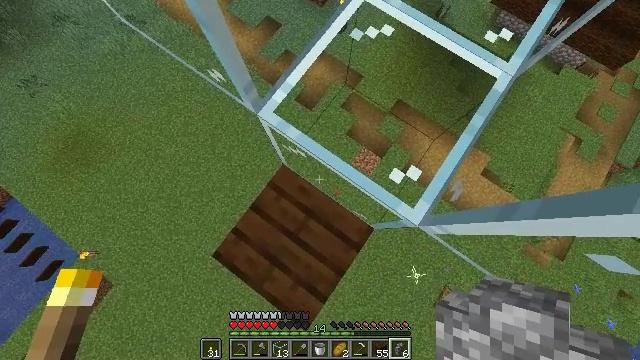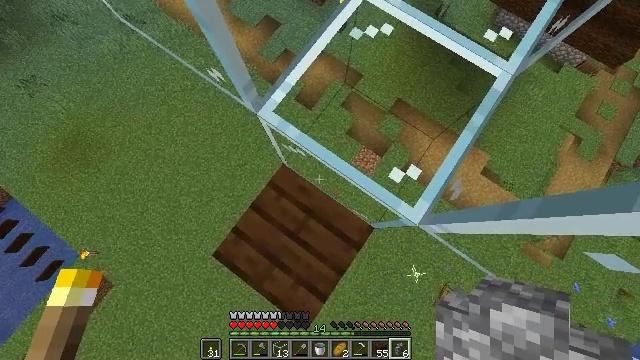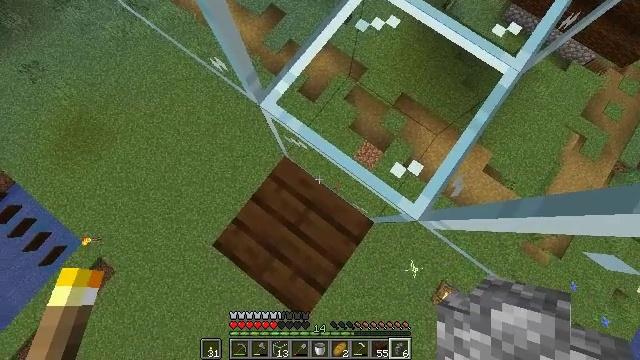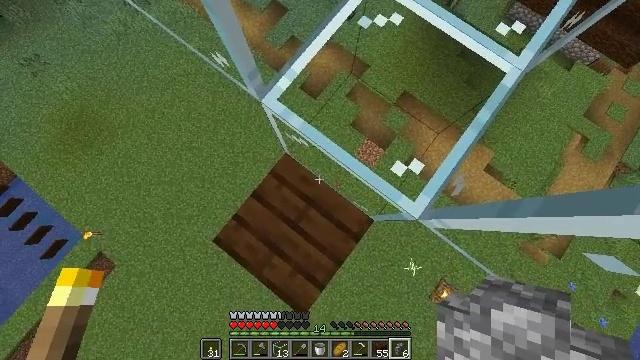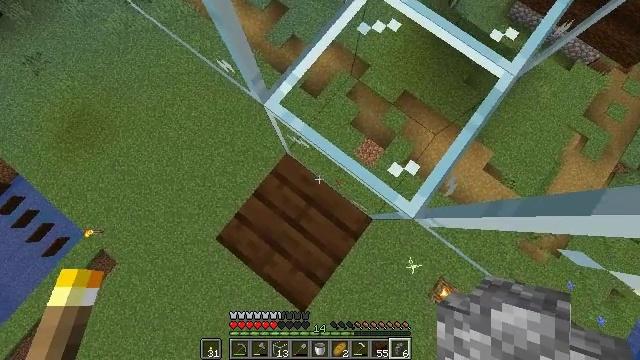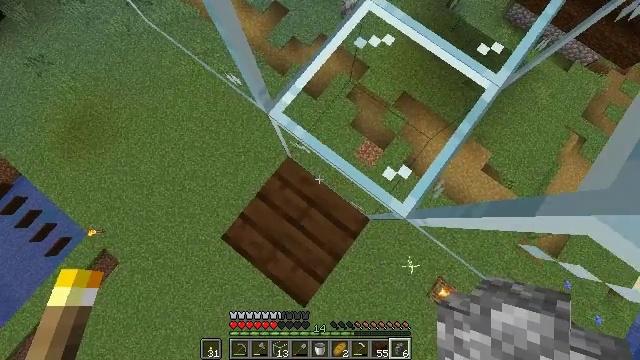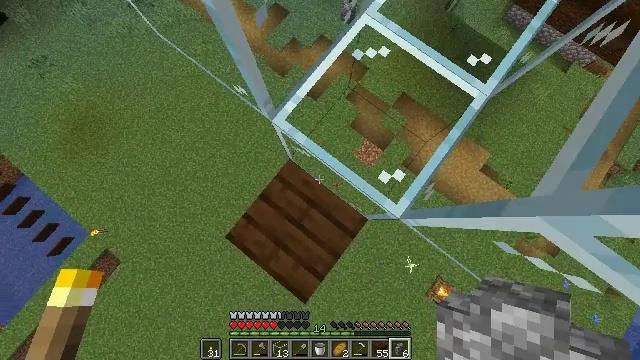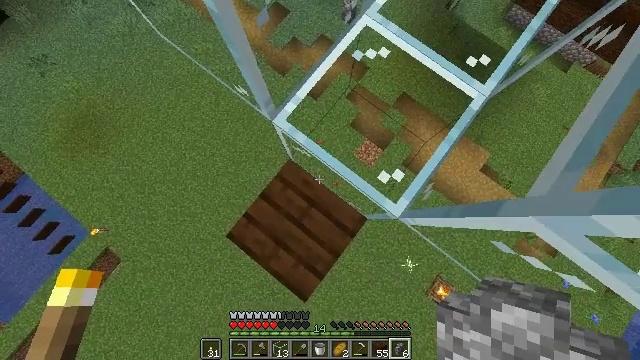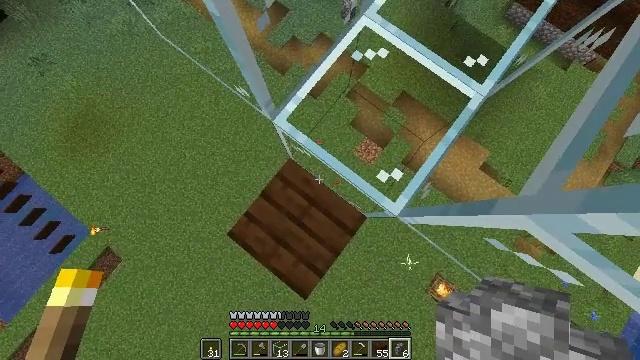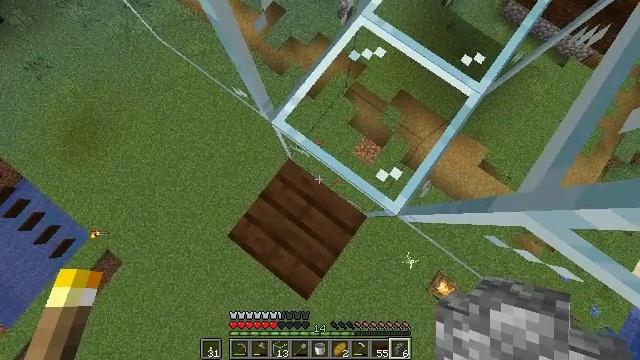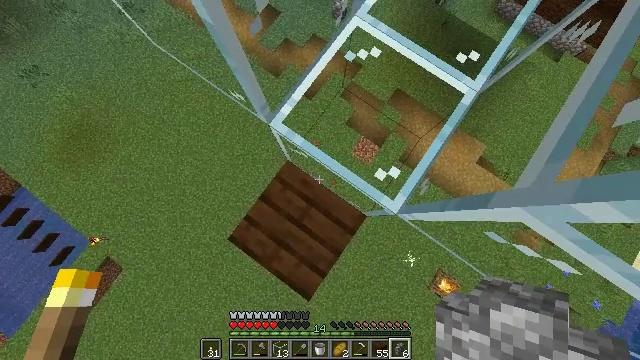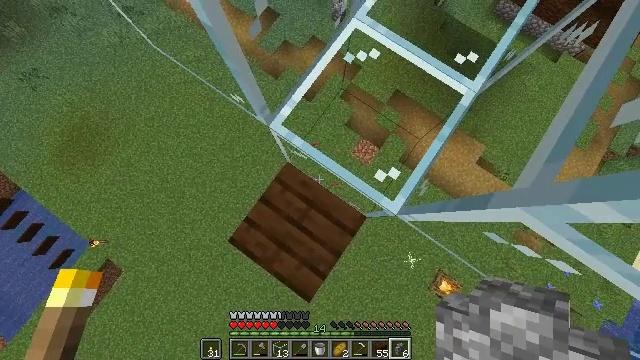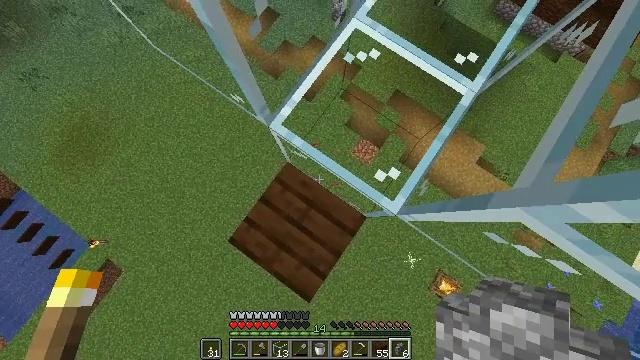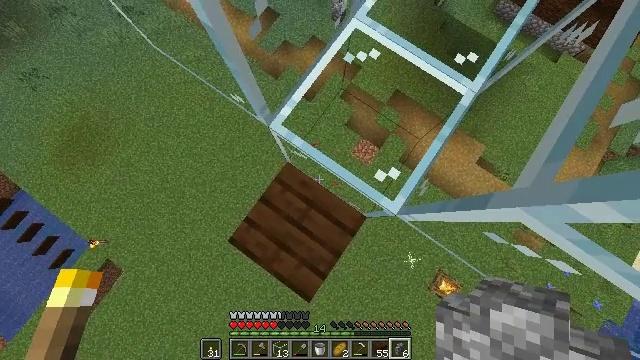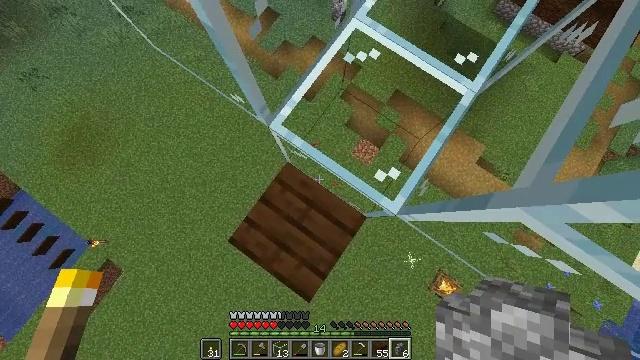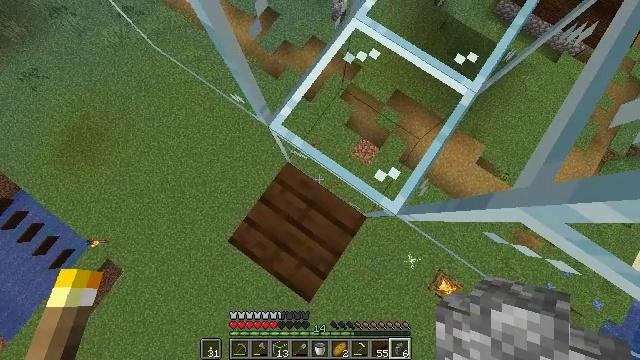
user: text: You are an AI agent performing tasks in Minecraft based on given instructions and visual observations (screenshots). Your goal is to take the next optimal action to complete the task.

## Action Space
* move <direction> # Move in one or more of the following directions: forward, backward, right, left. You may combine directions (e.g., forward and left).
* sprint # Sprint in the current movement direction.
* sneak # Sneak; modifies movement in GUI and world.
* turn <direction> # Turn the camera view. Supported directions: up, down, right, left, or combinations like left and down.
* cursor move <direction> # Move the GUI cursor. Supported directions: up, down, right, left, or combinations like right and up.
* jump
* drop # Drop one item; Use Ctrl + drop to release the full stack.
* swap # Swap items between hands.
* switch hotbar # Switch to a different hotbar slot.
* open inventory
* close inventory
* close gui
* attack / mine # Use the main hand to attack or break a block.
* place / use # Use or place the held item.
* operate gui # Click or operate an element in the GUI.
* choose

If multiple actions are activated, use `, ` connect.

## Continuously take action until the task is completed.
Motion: motion action
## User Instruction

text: Gather some dark oak planks.
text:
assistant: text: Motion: sneak
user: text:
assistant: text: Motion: sneak, turn left and down
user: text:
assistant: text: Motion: no_op
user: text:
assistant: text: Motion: no_op
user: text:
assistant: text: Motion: no_op
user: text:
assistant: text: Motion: no_op
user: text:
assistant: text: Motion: no_op
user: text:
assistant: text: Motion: no_op
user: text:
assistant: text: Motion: no_op
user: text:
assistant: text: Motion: turn right
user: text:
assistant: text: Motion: no_op
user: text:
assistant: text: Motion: no_op
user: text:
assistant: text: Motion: no_op
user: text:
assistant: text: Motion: no_op
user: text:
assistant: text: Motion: no_op
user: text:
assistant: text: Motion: no_op
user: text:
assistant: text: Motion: use / place
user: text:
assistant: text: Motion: use / place
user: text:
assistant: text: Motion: use / place
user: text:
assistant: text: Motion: use / place
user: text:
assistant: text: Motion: no_op
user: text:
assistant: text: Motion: no_op
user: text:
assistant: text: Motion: turn right
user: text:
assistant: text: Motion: no_op
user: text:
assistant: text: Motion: no_op
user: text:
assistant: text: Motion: use / place
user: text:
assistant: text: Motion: use / place
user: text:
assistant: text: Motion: use / place
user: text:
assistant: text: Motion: no_op
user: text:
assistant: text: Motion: turn left and down